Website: walmart
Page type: store-pickup
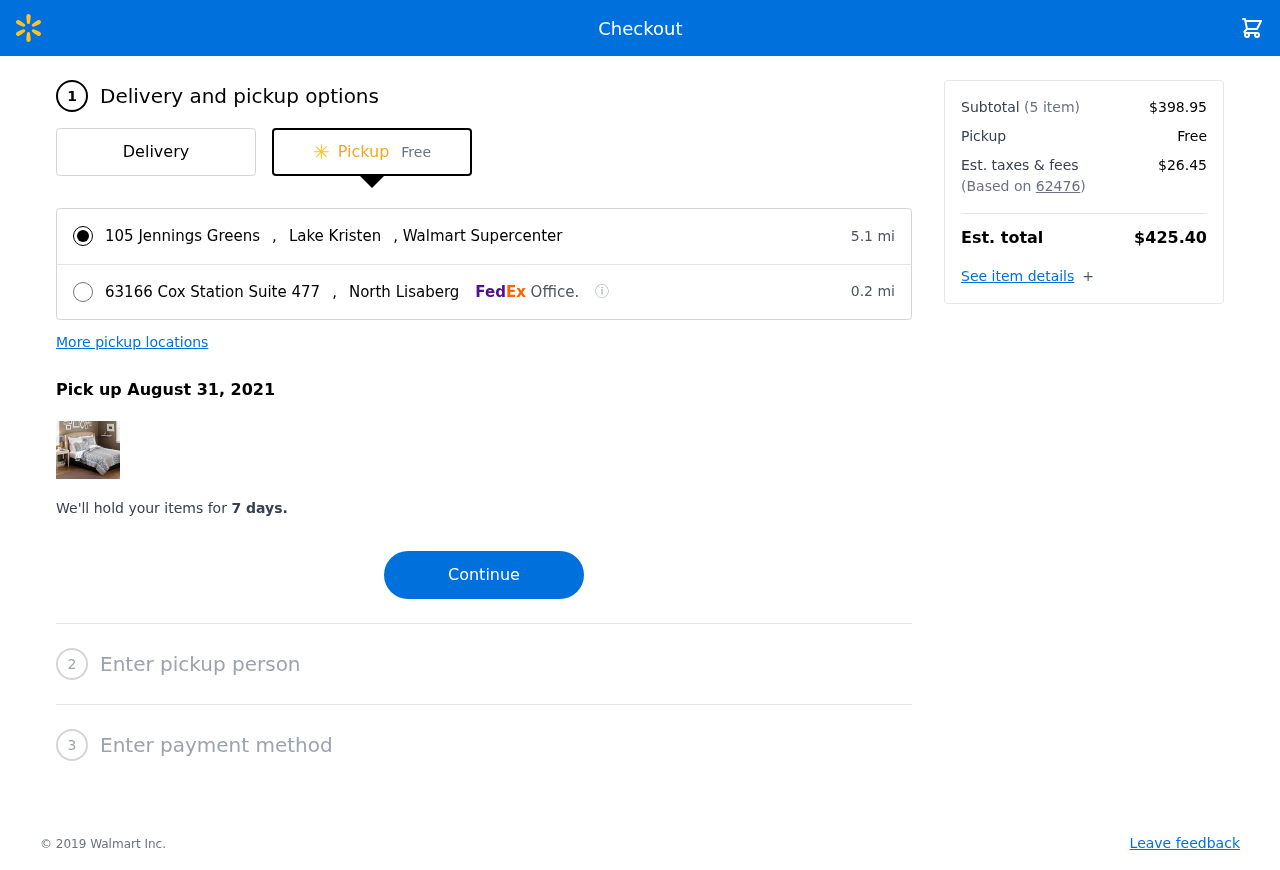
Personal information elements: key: PII_LOCATION1_CITY
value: Lake Kristen
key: PII_LOCATION1_STREET
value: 105 Jennings Greens
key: PII_LOCATION2_CITY
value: North Lisaberg
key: PII_LOCATION2_STREET
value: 63166 Cox Station Suite 477
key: PII_POSTCODE
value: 62476
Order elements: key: ORDER_DELIVERY_DATE
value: Pick up August 31, 2021
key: ORDER_NUM_ITEMS
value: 5
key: ORDER_SUBTOTAL
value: $398.95
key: ORDER_TAX
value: $26.45
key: ORDER_TOTAL
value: $425.40